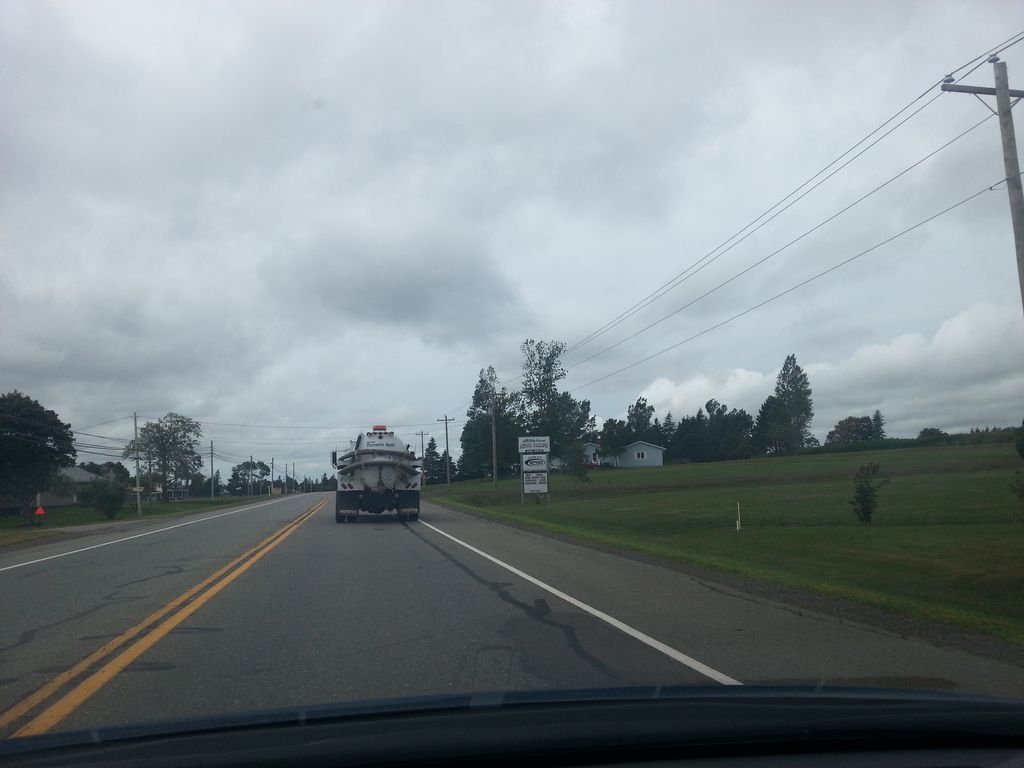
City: charlottetown